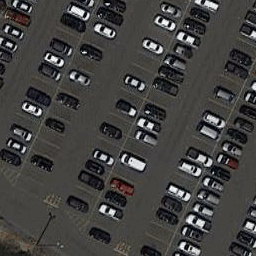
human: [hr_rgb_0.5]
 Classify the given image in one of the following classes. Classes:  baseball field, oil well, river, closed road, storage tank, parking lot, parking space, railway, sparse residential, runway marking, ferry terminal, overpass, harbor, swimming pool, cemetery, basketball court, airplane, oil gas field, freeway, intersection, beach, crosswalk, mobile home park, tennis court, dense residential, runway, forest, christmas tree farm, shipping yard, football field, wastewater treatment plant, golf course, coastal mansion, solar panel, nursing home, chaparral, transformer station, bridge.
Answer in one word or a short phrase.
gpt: parking lot